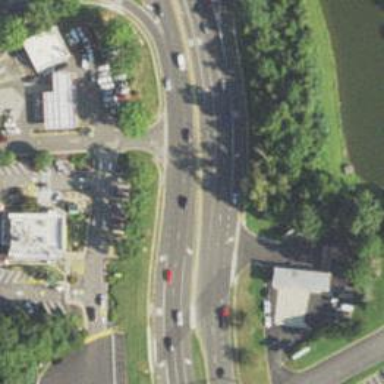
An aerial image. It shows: Unmarked road crossing.